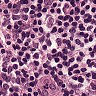
Metastatic tissue present: no